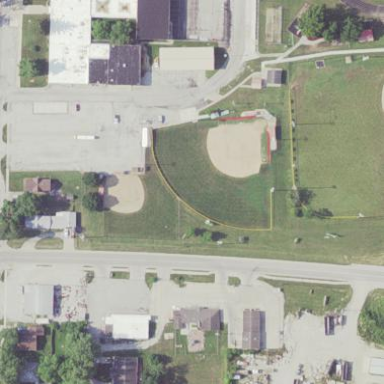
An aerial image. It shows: Baseball pitch for leisure and sports activities.